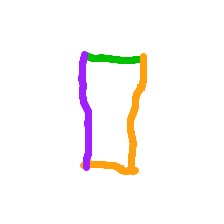
Shape: rectangle